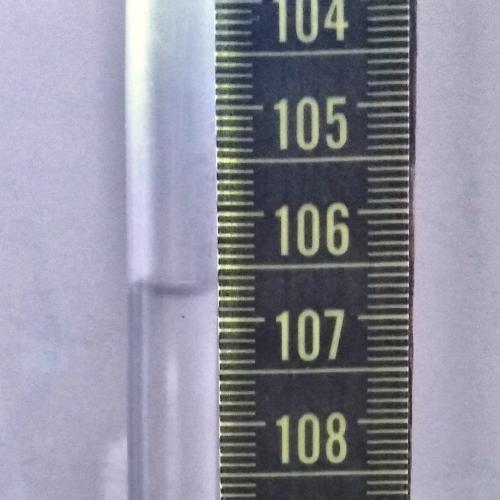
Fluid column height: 106.7 cm